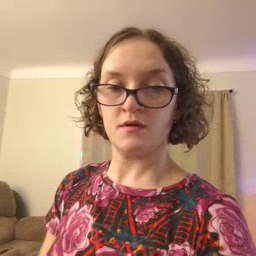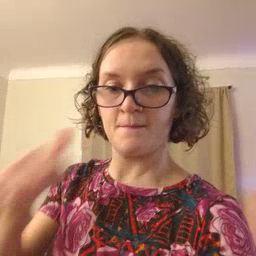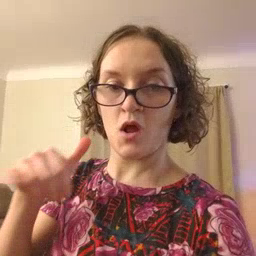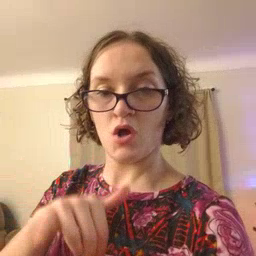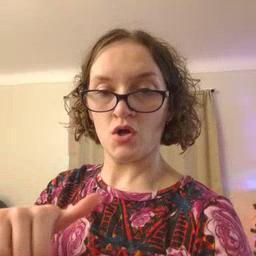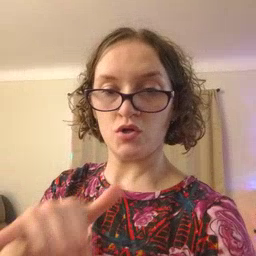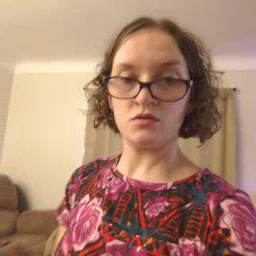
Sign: backyard